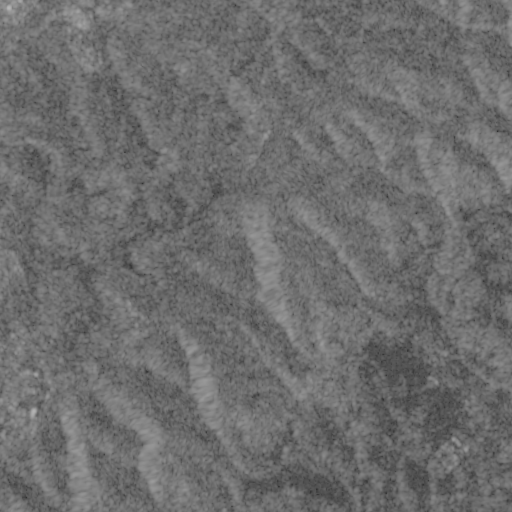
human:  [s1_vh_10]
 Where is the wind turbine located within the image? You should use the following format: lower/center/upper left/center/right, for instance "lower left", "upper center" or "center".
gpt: The wind turbine is located in the lower left of the image.
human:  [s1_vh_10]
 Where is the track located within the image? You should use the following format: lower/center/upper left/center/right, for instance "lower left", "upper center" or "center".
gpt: There is no track in the image.

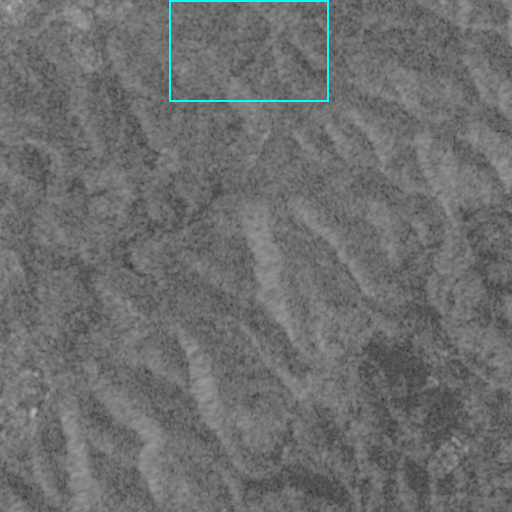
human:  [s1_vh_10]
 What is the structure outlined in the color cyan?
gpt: The structure outlined in cyan is a crop field.
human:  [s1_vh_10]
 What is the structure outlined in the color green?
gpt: There is no green outline.